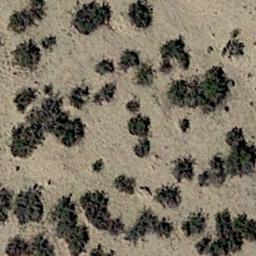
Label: chaparral